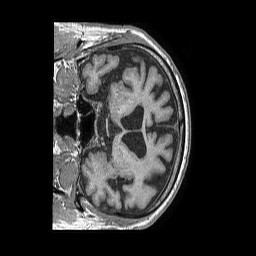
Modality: T1w
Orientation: coronal
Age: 74
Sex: male
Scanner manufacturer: philips
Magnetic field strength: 1.5 T
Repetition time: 0.007877 s
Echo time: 0.003664 s